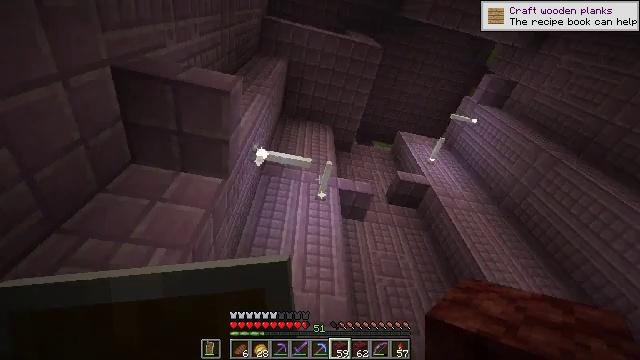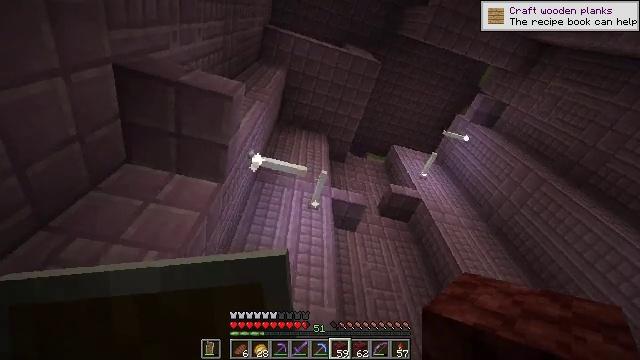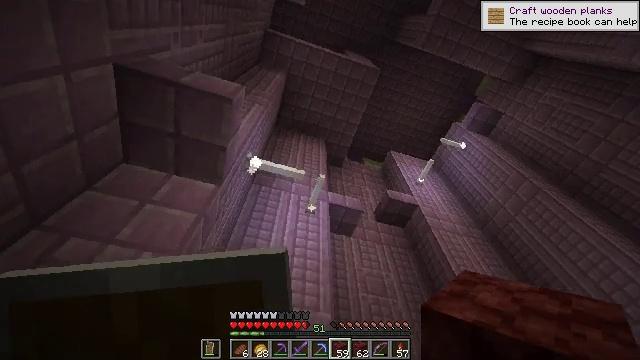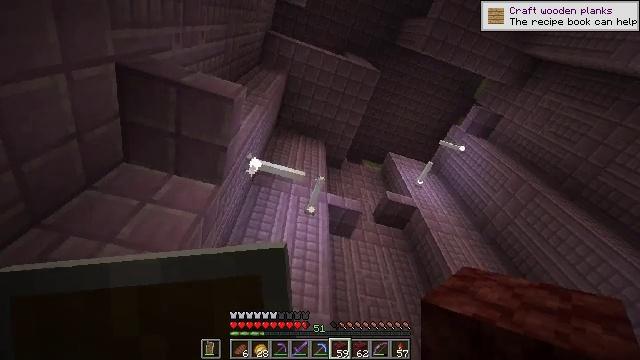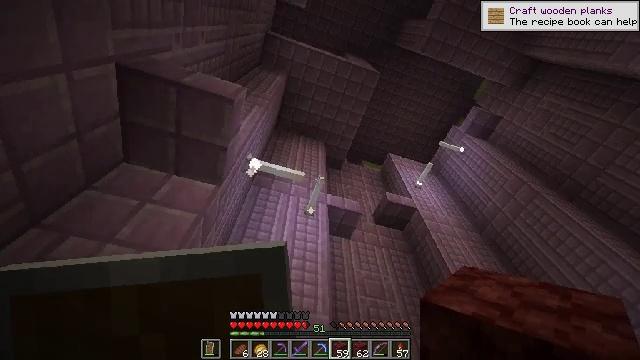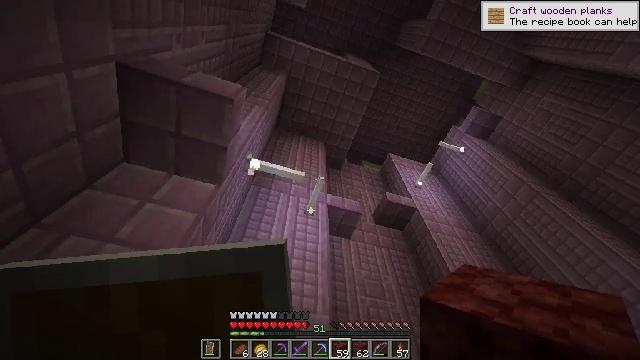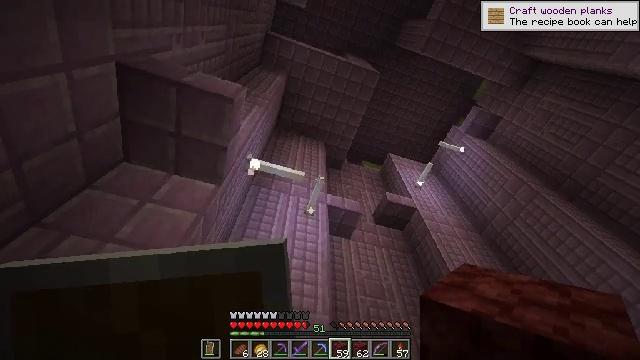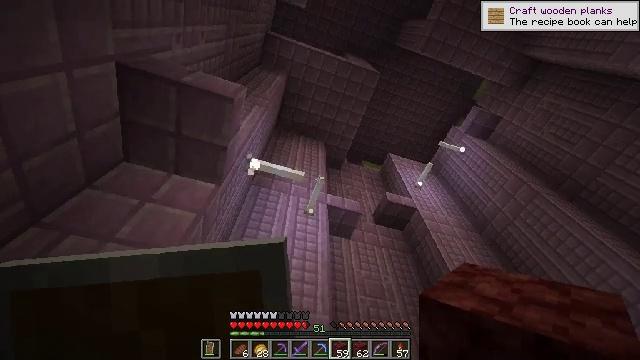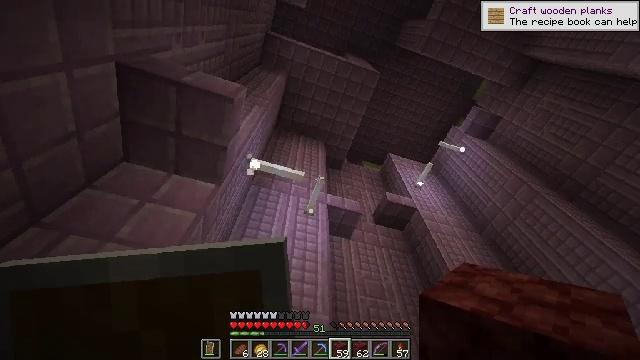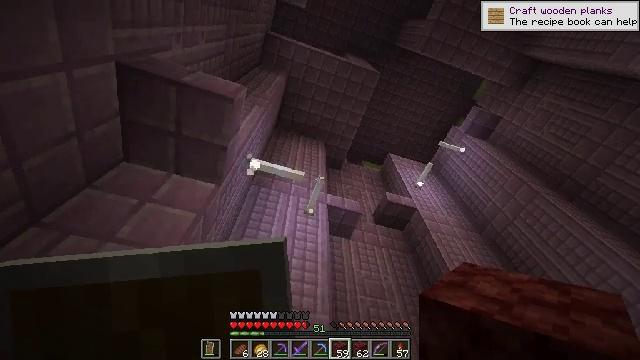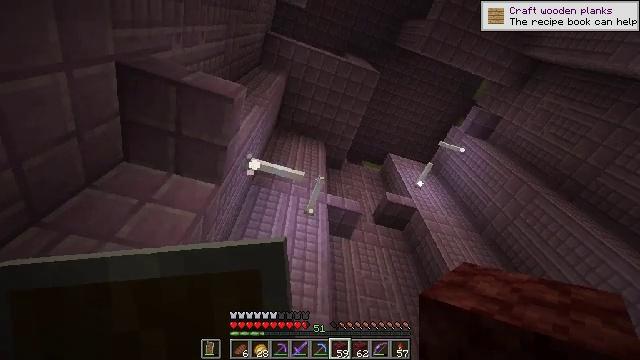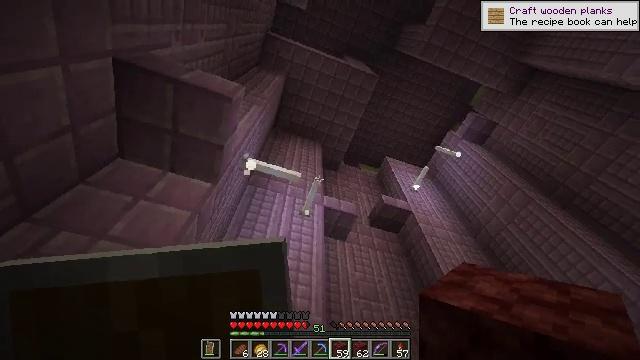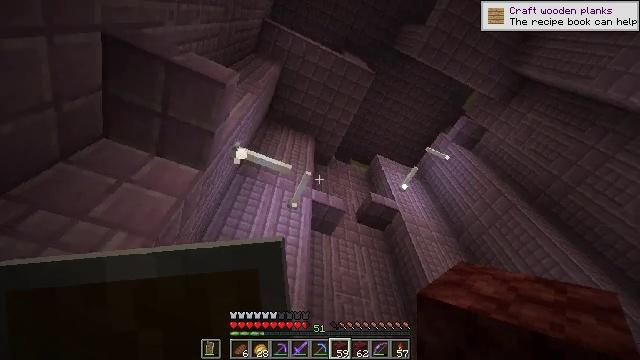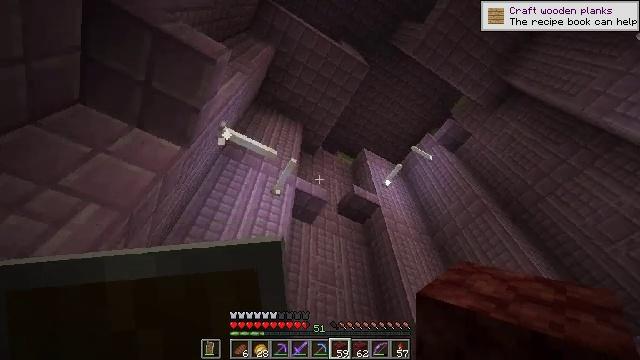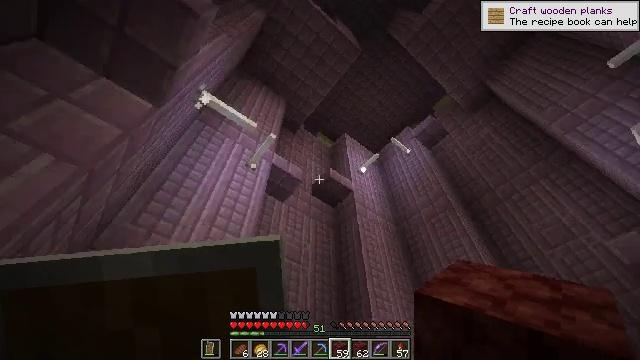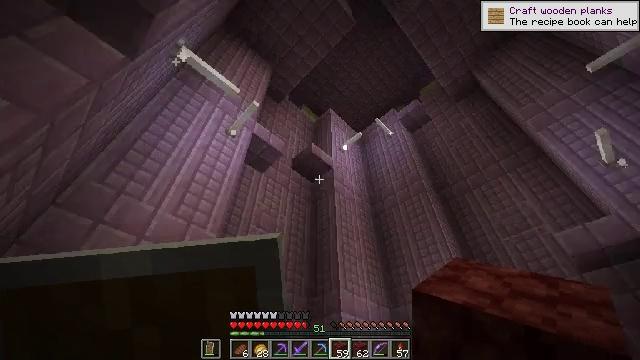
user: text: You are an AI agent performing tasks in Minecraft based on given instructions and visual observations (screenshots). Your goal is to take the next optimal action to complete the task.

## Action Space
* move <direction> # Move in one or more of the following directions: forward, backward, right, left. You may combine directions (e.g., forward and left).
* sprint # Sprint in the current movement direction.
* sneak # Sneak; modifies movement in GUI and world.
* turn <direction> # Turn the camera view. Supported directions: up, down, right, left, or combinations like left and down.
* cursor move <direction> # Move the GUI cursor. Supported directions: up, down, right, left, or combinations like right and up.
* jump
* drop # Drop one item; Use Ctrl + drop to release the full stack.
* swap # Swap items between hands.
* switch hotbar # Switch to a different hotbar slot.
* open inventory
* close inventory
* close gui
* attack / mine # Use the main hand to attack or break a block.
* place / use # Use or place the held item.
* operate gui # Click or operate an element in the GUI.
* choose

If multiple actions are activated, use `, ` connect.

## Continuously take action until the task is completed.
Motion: motion action
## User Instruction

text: Collect purpur pillar from the End city.
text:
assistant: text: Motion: turn right and up
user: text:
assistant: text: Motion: turn right
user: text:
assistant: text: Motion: no_op
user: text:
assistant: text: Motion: no_op
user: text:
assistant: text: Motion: no_op
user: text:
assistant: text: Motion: no_op
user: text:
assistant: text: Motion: no_op
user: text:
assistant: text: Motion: no_op
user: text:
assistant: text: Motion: no_op
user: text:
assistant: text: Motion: no_op
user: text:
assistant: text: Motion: turn right
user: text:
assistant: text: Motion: turn right and down
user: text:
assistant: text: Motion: turn right and down
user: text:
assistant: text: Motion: turn right and down
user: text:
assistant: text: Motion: turn right and down
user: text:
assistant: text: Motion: turn right and down
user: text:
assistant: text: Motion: no_op
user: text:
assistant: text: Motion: no_op
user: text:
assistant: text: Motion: no_op
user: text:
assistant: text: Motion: turn right
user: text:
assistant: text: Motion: turn right
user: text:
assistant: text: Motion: turn right and up
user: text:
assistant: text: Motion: turn right and up
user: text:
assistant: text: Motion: turn right and up
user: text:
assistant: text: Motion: turn right and up
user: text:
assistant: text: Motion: no_op
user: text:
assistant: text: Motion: no_op
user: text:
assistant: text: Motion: no_op
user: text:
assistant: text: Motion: no_op
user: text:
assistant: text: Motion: no_op